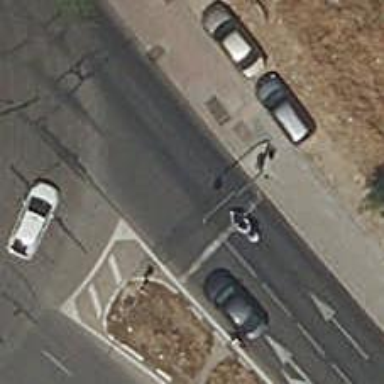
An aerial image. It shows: Road with traffic signals.